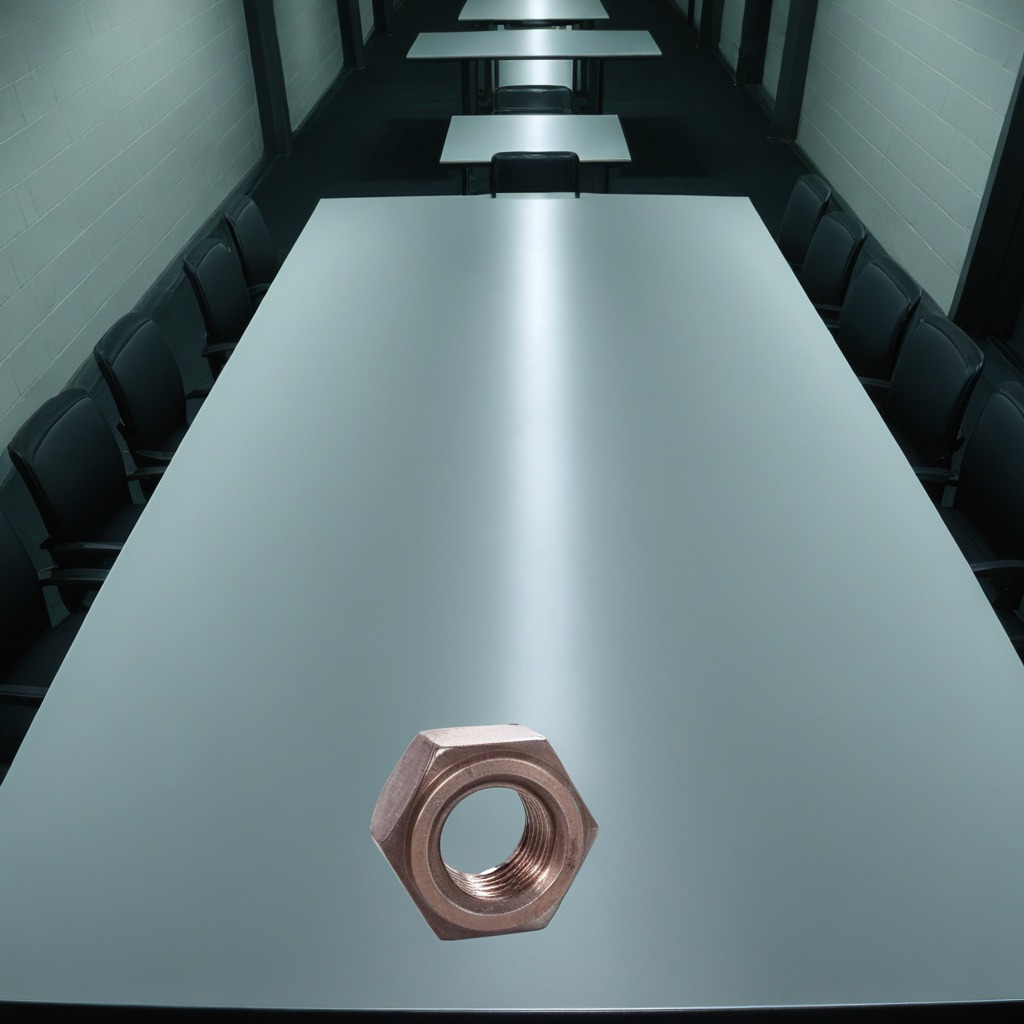
A metal nut is lying on a clean empty table in a railway signal maintenance room lit by harsh overhead fluorescents.